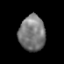
Tissue: prostate
Cell type: T cells
Senescence score: 0.1916
Nuclear area (px): 913
Mean DAPI intensity: 121.664